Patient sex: M
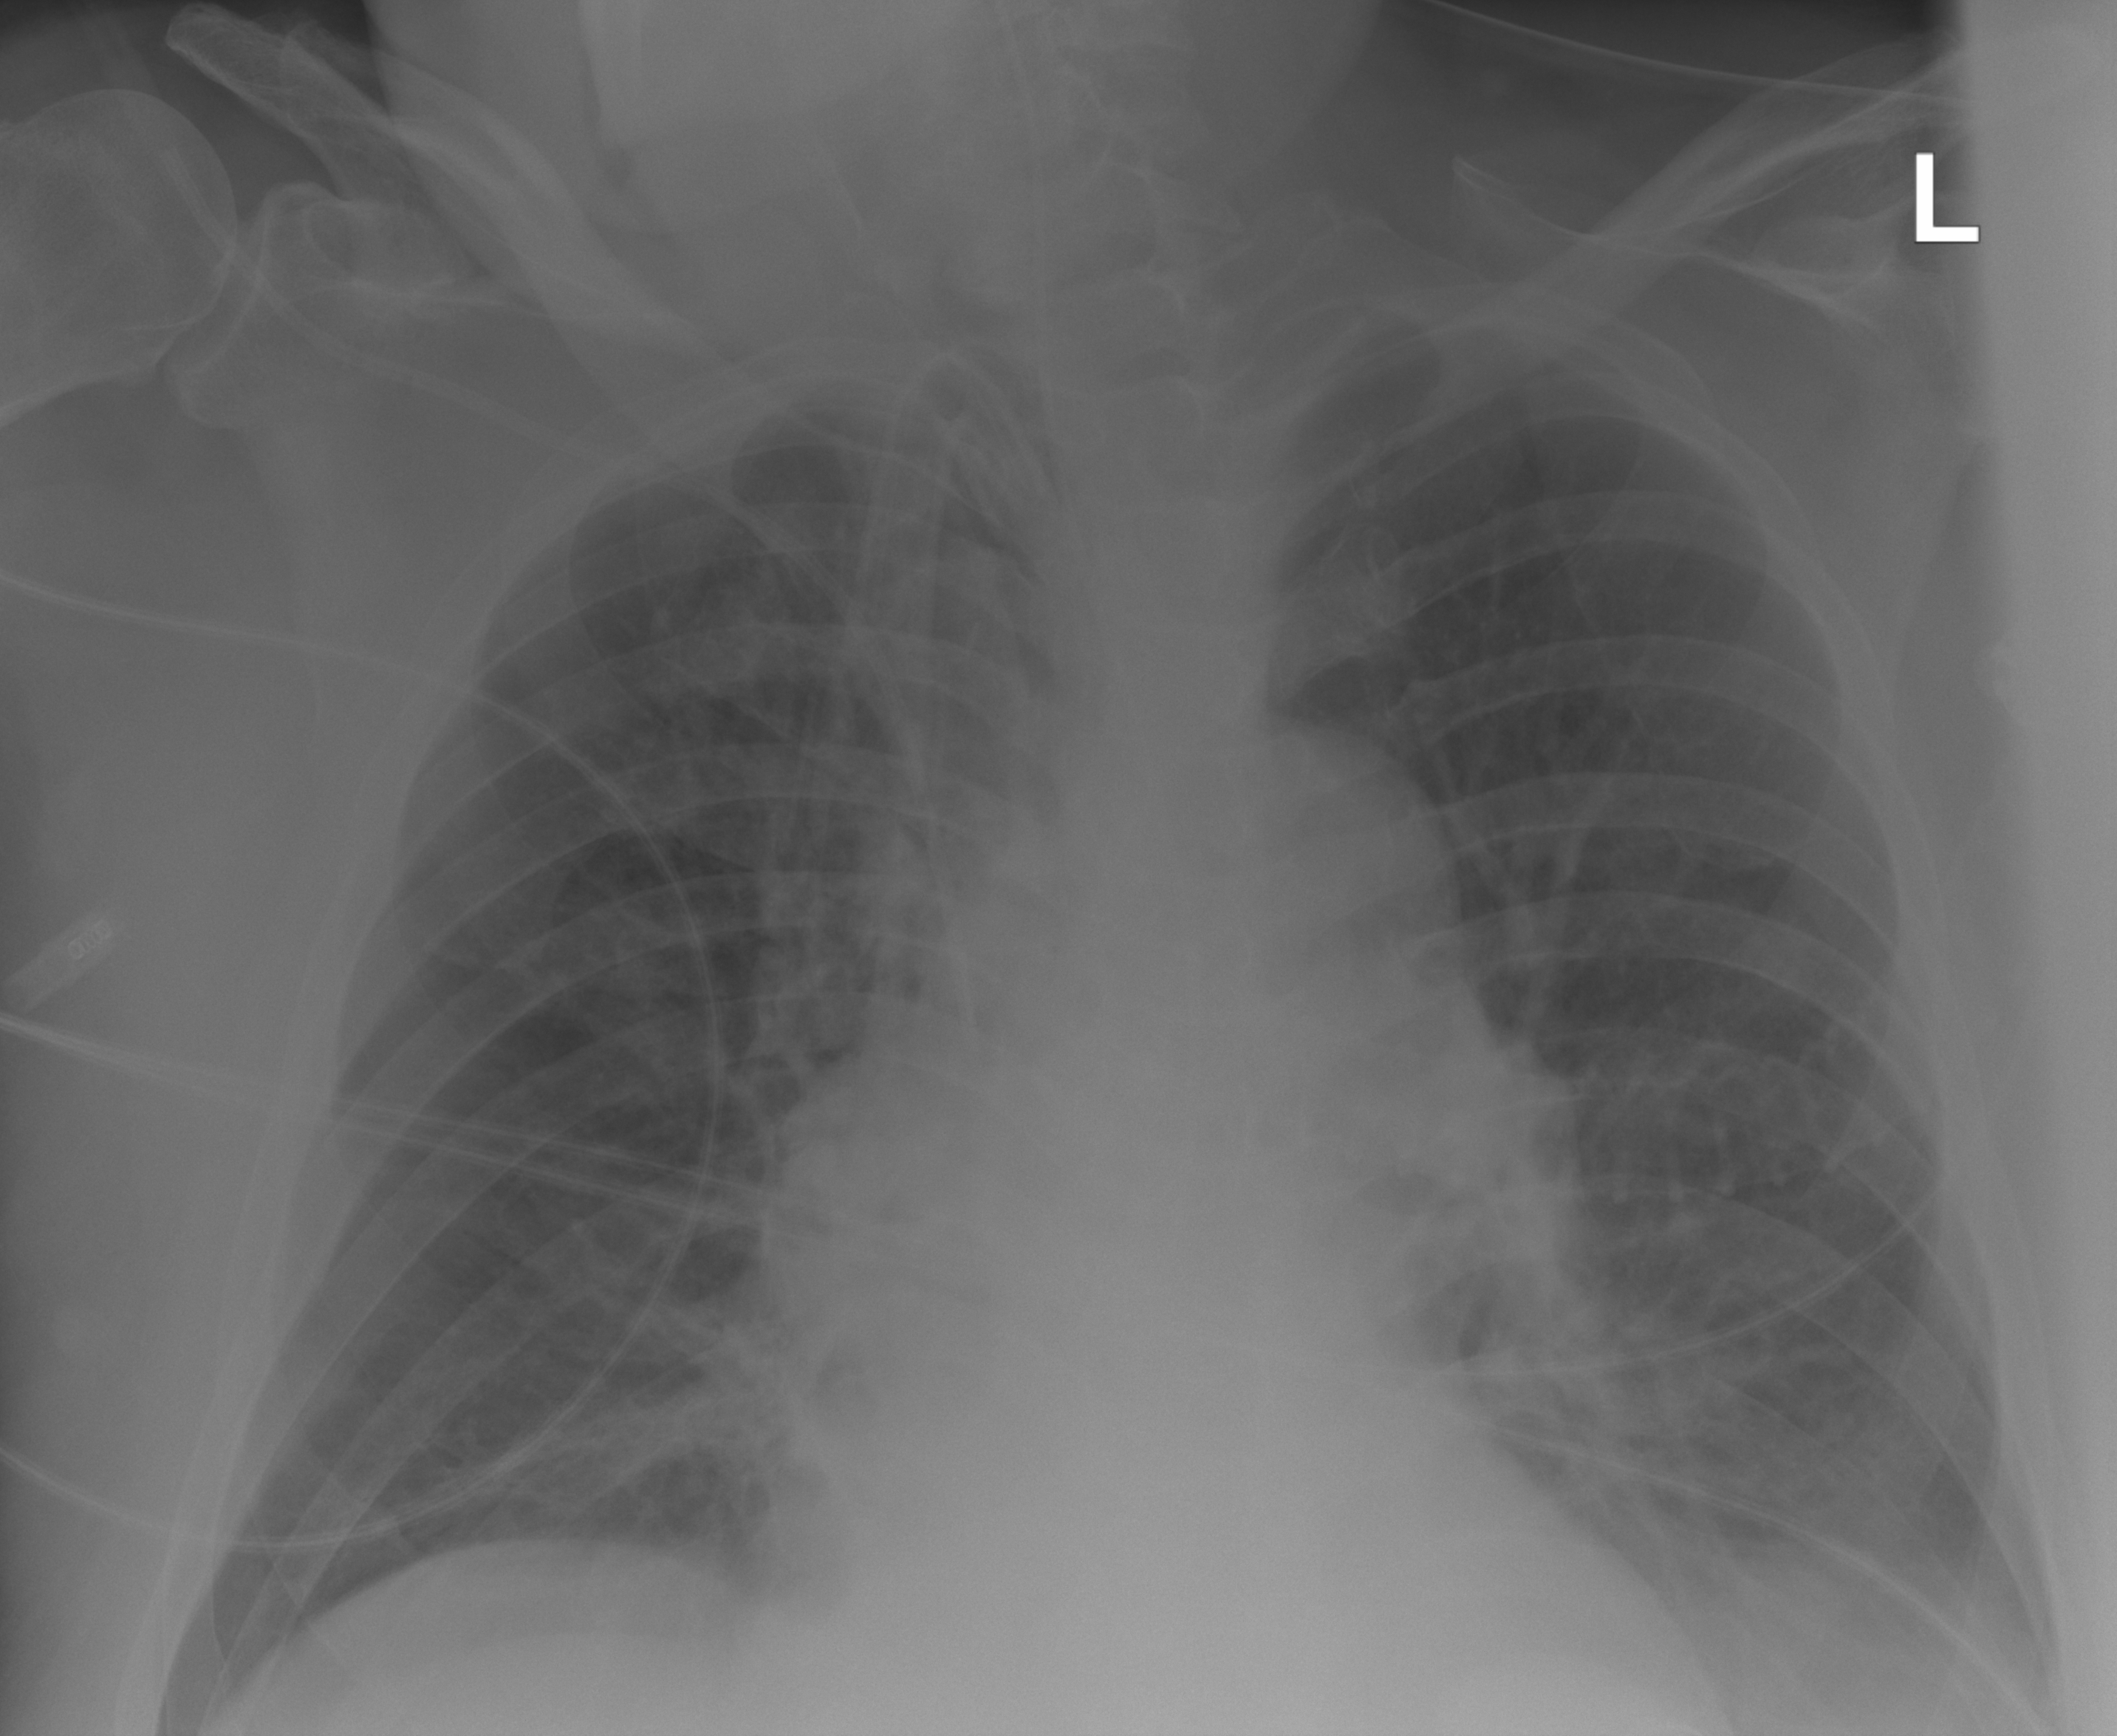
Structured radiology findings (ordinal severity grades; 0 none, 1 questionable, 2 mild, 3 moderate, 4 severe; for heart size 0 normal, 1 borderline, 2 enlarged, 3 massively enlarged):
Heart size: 2
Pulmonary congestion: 0
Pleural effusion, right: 0
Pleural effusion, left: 0
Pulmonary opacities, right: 0
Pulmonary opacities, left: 0
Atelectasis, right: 2
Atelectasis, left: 0